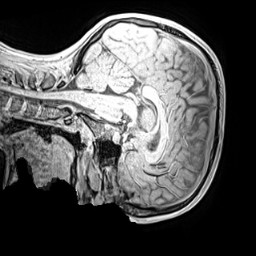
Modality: MP2RAGE
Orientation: sagittal
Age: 12
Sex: female
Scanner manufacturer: siemens
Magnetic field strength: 3 T
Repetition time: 4 s
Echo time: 0.00299 s